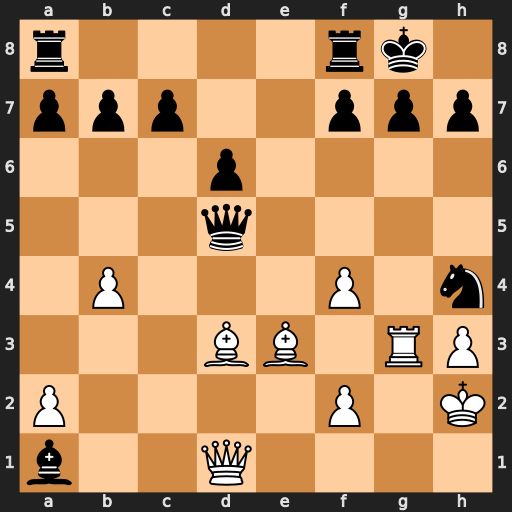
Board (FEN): r4rk1/ppp2ppp/3p4/3q4/1P3P1n/3BB1RP/P4P1K/b2Q4
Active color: w
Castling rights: -
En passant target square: -
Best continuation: Bxh7+ Kxh7 Qxd5